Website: apple
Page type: customer-info-address
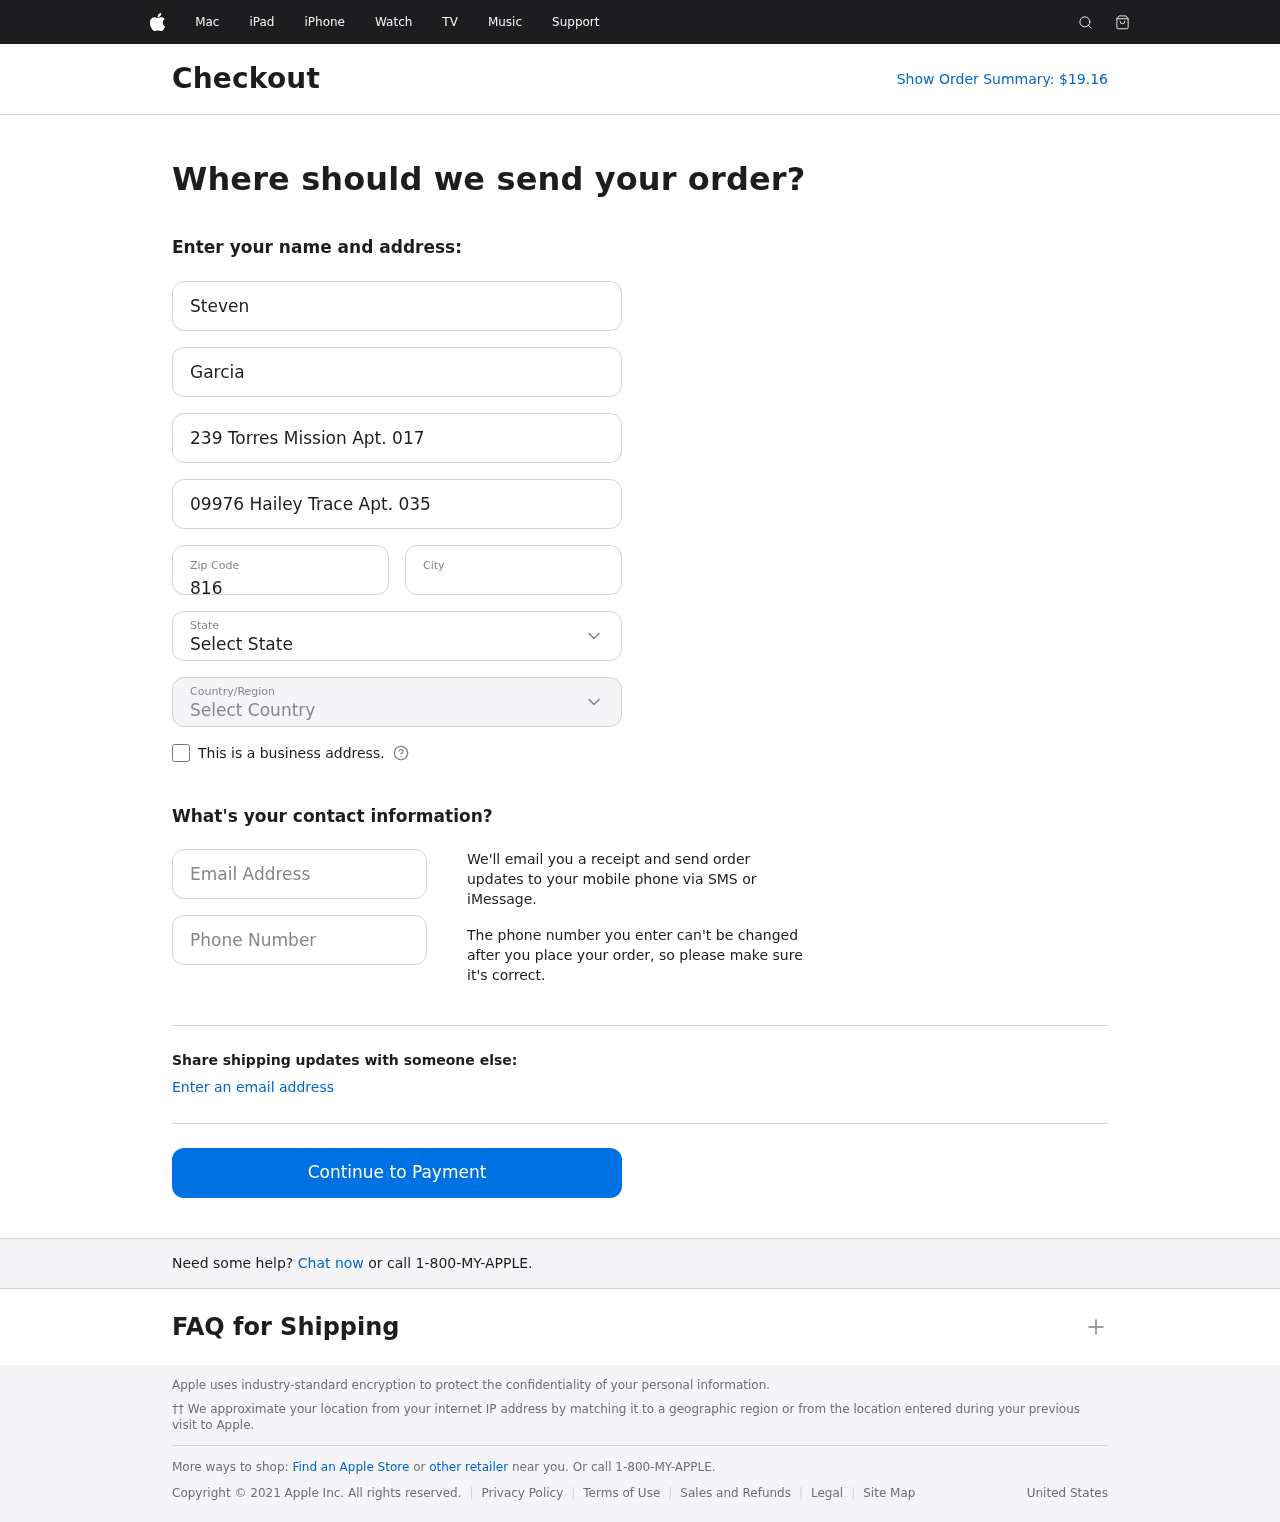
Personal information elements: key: PII_CITY
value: Tammyfurt
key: PII_COUNTRY
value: United States
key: PII_EMAIL
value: steven.garcia@yahoo.com
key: PII_FIRSTNAME
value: Steven
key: PII_LASTNAME
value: Garcia
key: PII_PHONE
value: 3385073387
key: PII_POSTCODE
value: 81607
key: PII_STATE
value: South Carolina
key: PII_STREET
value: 239 Torres Mission Apt. 017
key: PII_STREET2
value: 09976 Hailey Trace Apt. 035
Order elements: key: ORDER_TOTAL
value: Show Order Summary: $19.16